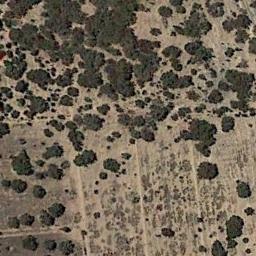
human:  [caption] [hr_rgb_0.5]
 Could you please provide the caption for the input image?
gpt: Chaparral is scattered in the sand from dense to sparse .

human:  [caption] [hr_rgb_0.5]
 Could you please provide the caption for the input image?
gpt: Some connected chaparrals of different sizes grow on the wasteland .

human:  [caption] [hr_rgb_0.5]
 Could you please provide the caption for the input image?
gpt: There are some scattered trees in this desert .

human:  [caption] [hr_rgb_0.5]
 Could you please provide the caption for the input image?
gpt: The chaparral is consist of some green bushes in the bare land .

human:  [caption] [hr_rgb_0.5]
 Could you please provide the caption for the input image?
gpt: The chaparral is denser above than below .